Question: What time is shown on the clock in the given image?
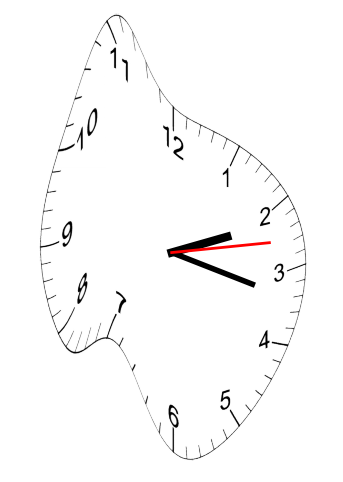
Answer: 02:17:13